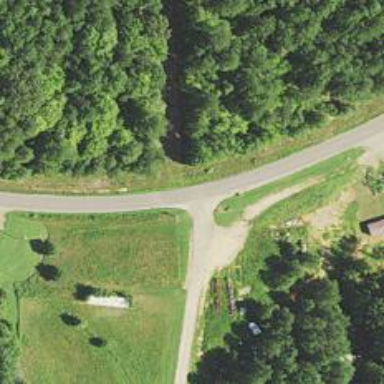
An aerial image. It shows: Residential road.